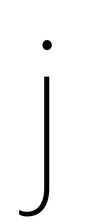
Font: Roboto_Condensed_Thin